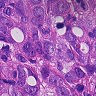
Metastatic tissue present: yes